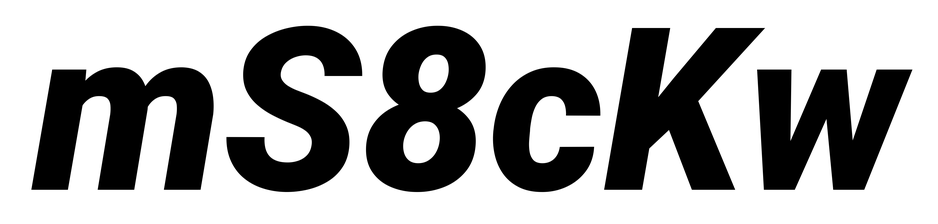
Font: Roboto-Italic_Black_Italic